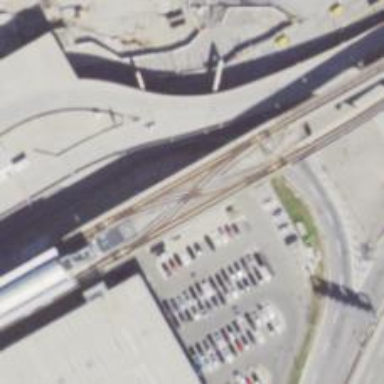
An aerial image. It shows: Railway crossing.